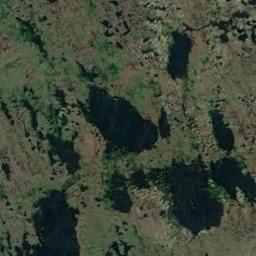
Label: wetland